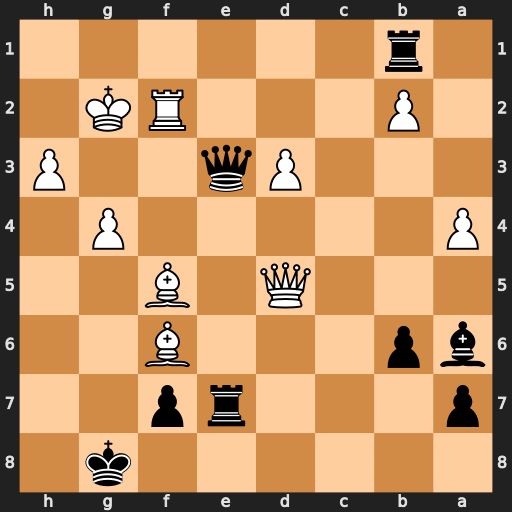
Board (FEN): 6k1/p3rp2/bp3B2/3Q1B2/P5P1/3Pq2P/1P3RK1/1r6
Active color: b
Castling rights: -
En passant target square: -
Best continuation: Bb7 Qxb7 Rxb7